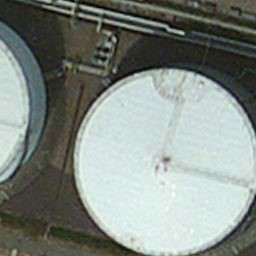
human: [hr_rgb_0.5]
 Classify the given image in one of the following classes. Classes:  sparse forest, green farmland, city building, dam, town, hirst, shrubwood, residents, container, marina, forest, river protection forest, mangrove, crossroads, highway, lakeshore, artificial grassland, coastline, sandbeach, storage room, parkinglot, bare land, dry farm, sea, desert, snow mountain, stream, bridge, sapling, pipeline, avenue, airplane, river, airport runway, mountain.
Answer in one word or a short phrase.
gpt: storage room